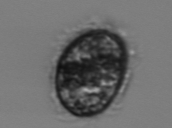
Label: Pleuronema